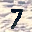
Label: 7